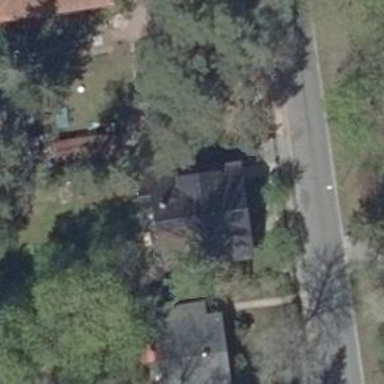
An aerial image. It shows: Simple house.